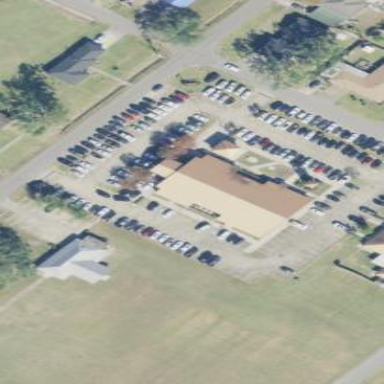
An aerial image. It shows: Church which is place of worship.